Field crop: maize
Growth stage: 2
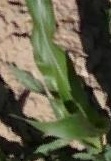
Species: maize